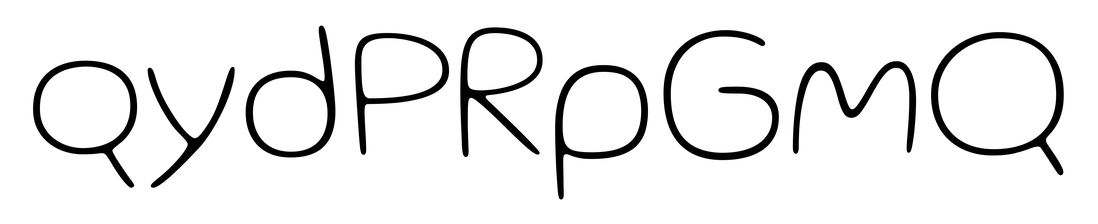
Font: Gluten_Thin